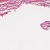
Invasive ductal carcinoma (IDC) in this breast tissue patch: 0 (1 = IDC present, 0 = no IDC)